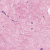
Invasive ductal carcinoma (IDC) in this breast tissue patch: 0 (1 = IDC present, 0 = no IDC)